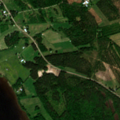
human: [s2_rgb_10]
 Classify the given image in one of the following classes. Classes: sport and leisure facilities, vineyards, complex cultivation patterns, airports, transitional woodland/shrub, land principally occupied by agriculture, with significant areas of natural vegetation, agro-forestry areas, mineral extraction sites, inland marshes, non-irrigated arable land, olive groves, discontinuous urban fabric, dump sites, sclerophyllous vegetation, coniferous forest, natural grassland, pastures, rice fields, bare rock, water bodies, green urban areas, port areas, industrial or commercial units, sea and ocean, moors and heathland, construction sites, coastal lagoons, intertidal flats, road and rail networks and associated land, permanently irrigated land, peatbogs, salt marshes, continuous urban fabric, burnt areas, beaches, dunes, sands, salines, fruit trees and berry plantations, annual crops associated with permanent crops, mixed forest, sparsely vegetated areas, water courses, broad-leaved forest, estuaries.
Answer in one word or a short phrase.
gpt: land principally occupied by agriculture, with significant areas of natural vegetation, mixed forest, transitional woodland/shrub, water bodies